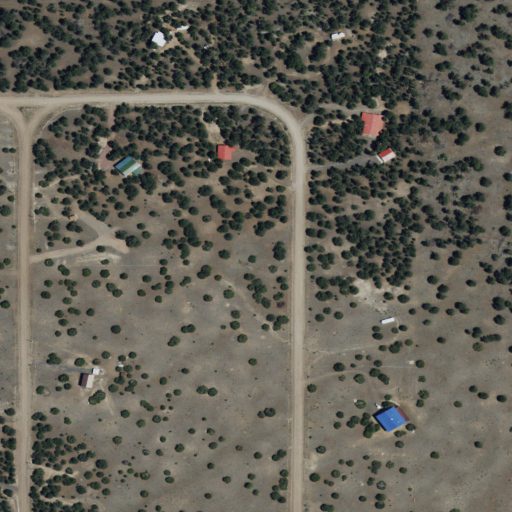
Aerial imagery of mountain in New Mexico named Escondido Mesa containing evergreen forest, shrub, and open development